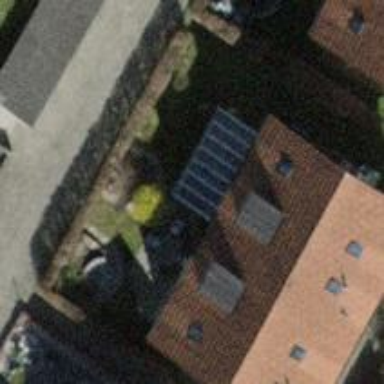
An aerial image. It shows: Semi-detached house.